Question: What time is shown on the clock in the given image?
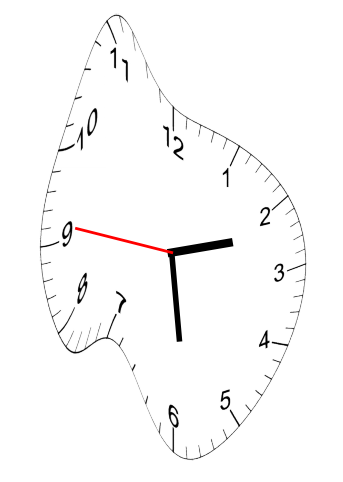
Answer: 02:28:46